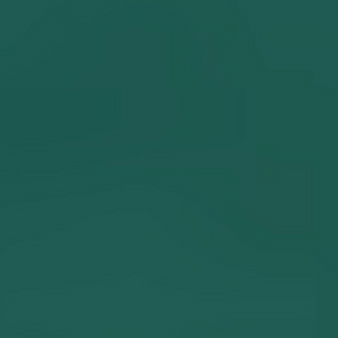
Label: other